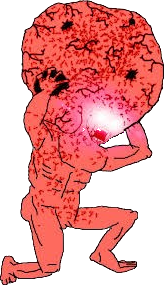
Label: 5_Rage